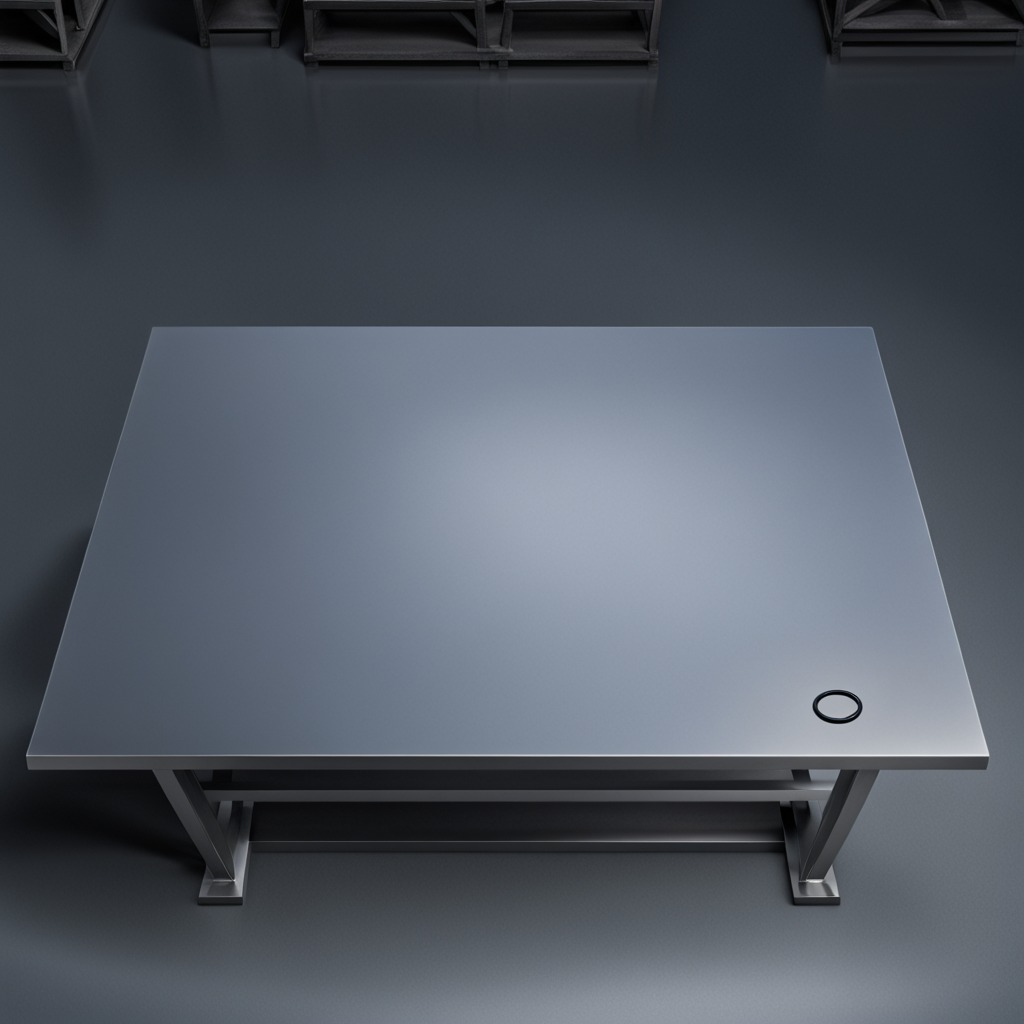
A rubber O-ring lies on a clean empty table in a basement in the evening soft directional lighting on the tabletop realistic grain studio-quality clarity centered framing